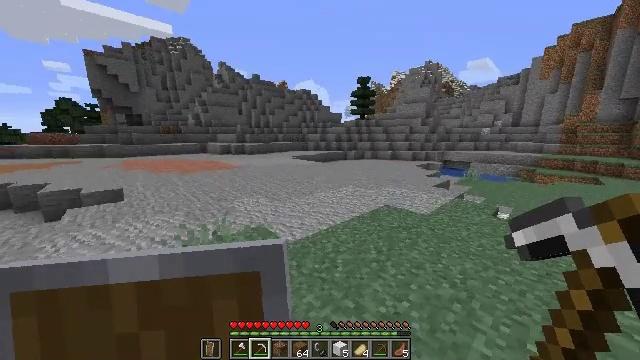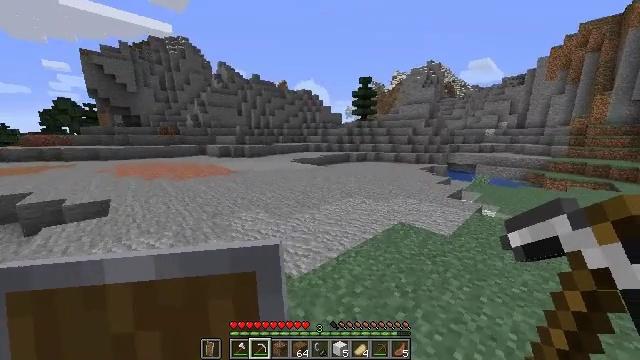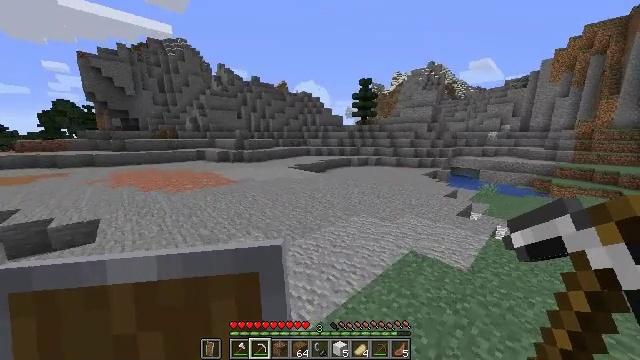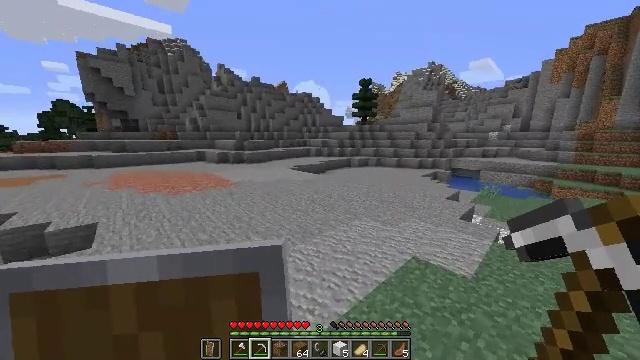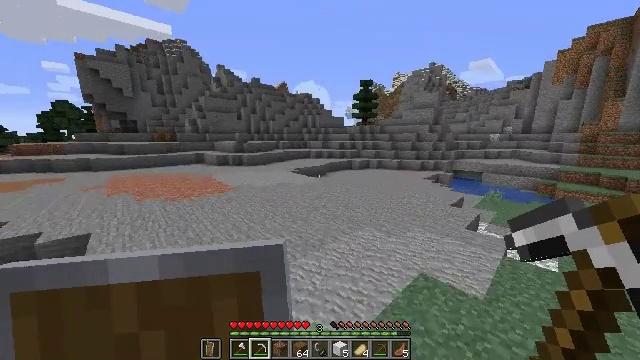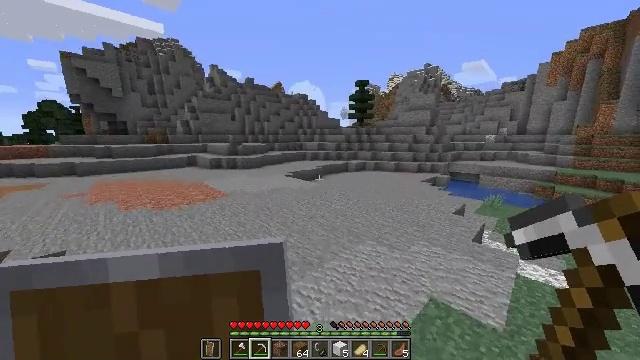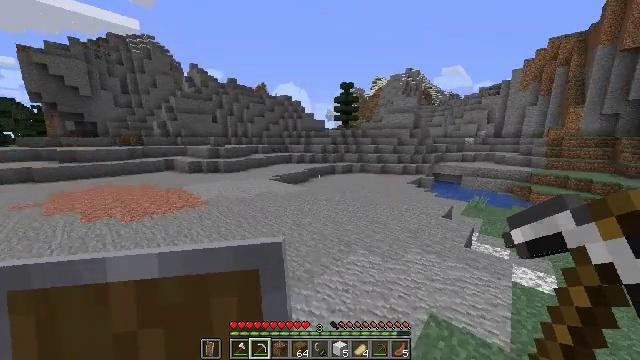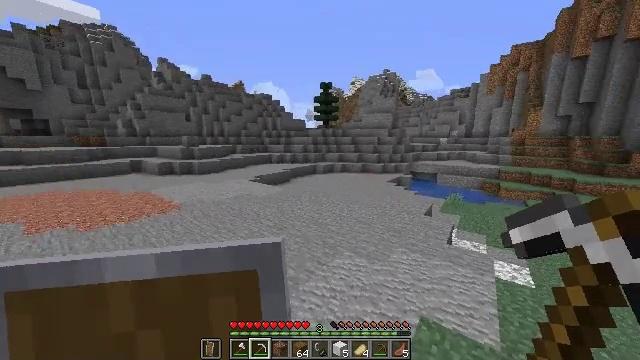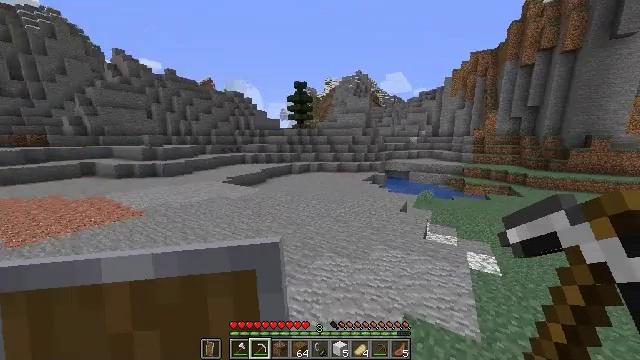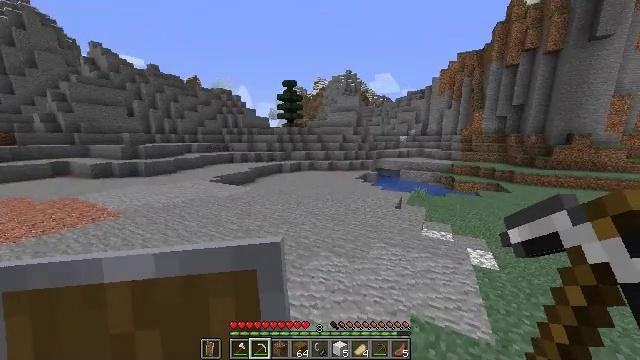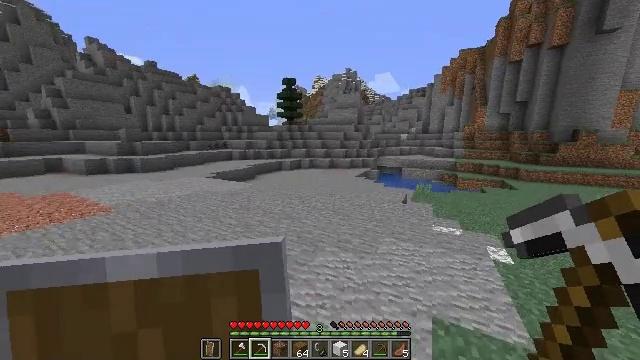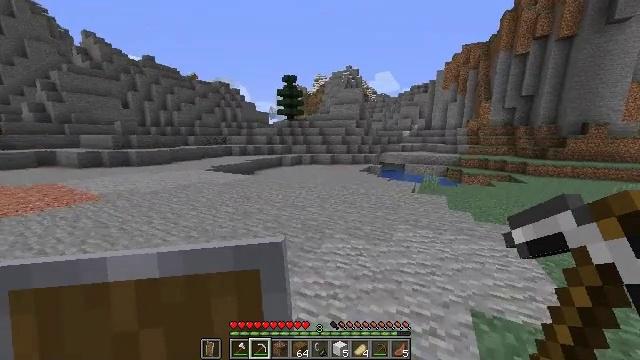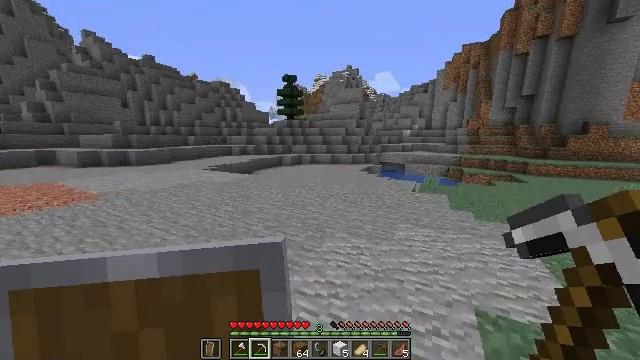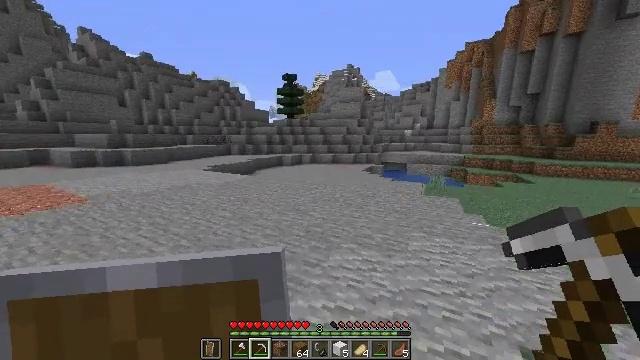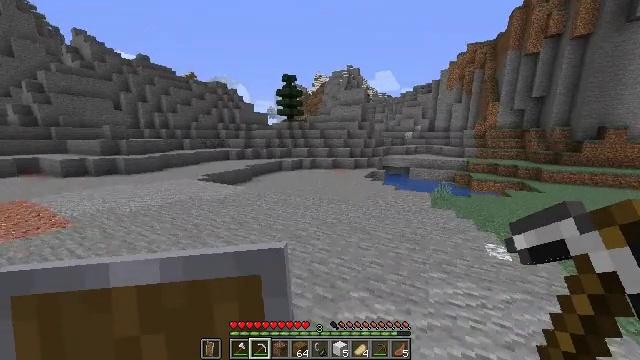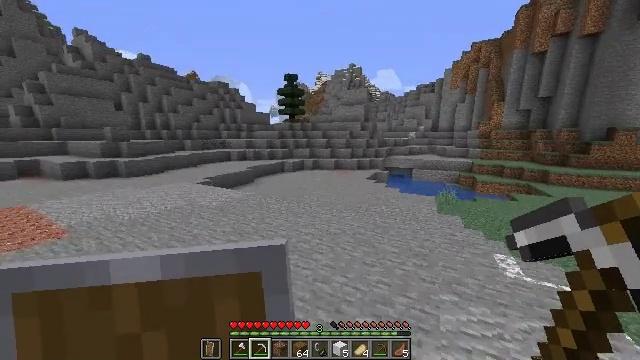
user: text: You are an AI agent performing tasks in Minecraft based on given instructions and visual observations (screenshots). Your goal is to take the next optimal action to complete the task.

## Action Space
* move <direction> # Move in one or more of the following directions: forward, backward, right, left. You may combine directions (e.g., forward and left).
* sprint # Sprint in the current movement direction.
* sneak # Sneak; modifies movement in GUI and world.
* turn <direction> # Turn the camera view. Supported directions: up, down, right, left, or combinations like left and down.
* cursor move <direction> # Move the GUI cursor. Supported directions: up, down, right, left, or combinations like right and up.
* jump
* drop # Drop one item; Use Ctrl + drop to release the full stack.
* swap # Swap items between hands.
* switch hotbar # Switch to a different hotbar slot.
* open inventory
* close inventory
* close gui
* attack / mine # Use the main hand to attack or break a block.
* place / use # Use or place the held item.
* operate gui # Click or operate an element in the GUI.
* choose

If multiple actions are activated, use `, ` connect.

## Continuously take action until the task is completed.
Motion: motion action
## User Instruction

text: Mine the sugar cane near rivers.
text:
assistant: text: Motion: move forward, sprint, jump
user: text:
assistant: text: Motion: move forward, sprint, jump
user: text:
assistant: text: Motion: move forward, sprint, jump
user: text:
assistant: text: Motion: move forward, sprint, jump
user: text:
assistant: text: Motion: move forward, sprint, turn right, jump
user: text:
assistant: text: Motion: move forward, sprint, turn right, jump
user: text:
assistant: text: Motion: move forward, sprint, turn right, jump
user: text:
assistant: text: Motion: move forward, sprint, turn right, jump
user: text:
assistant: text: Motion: move forward, sprint, turn right, jump
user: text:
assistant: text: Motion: move forward, sprint, jump
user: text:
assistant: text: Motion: move forward, sprint, jump
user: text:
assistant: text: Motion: move forward, sprint, jump
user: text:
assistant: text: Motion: move forward, sprint, jump
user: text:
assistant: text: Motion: move forward, sprint, jump
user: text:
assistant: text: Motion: move forward, sprint, jump
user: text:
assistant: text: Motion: move forward, sprint, jump
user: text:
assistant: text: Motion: move forward, sprint, jump
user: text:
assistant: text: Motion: move forward, sprint, jump
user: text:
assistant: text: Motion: move forward, sprint, jump
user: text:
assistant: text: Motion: move forward, sprint, jump
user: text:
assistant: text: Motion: move forward, sprint, jump
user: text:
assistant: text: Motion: move forward, sprint, jump
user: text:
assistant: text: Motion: move forward, sprint, jump
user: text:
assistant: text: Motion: move forward, sprint, jump
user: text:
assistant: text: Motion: move forward, sprint, jump
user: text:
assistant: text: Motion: move forward, sprint, jump
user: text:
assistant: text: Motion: move forward, sprint, jump
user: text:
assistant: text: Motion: move forward, sprint, jump
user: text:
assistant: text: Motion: move forward, sprint, jump
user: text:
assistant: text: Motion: move forward, sprint, jump